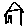
Label: house